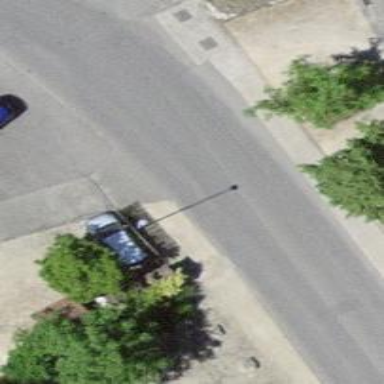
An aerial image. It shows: Paved residential road.